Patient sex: F
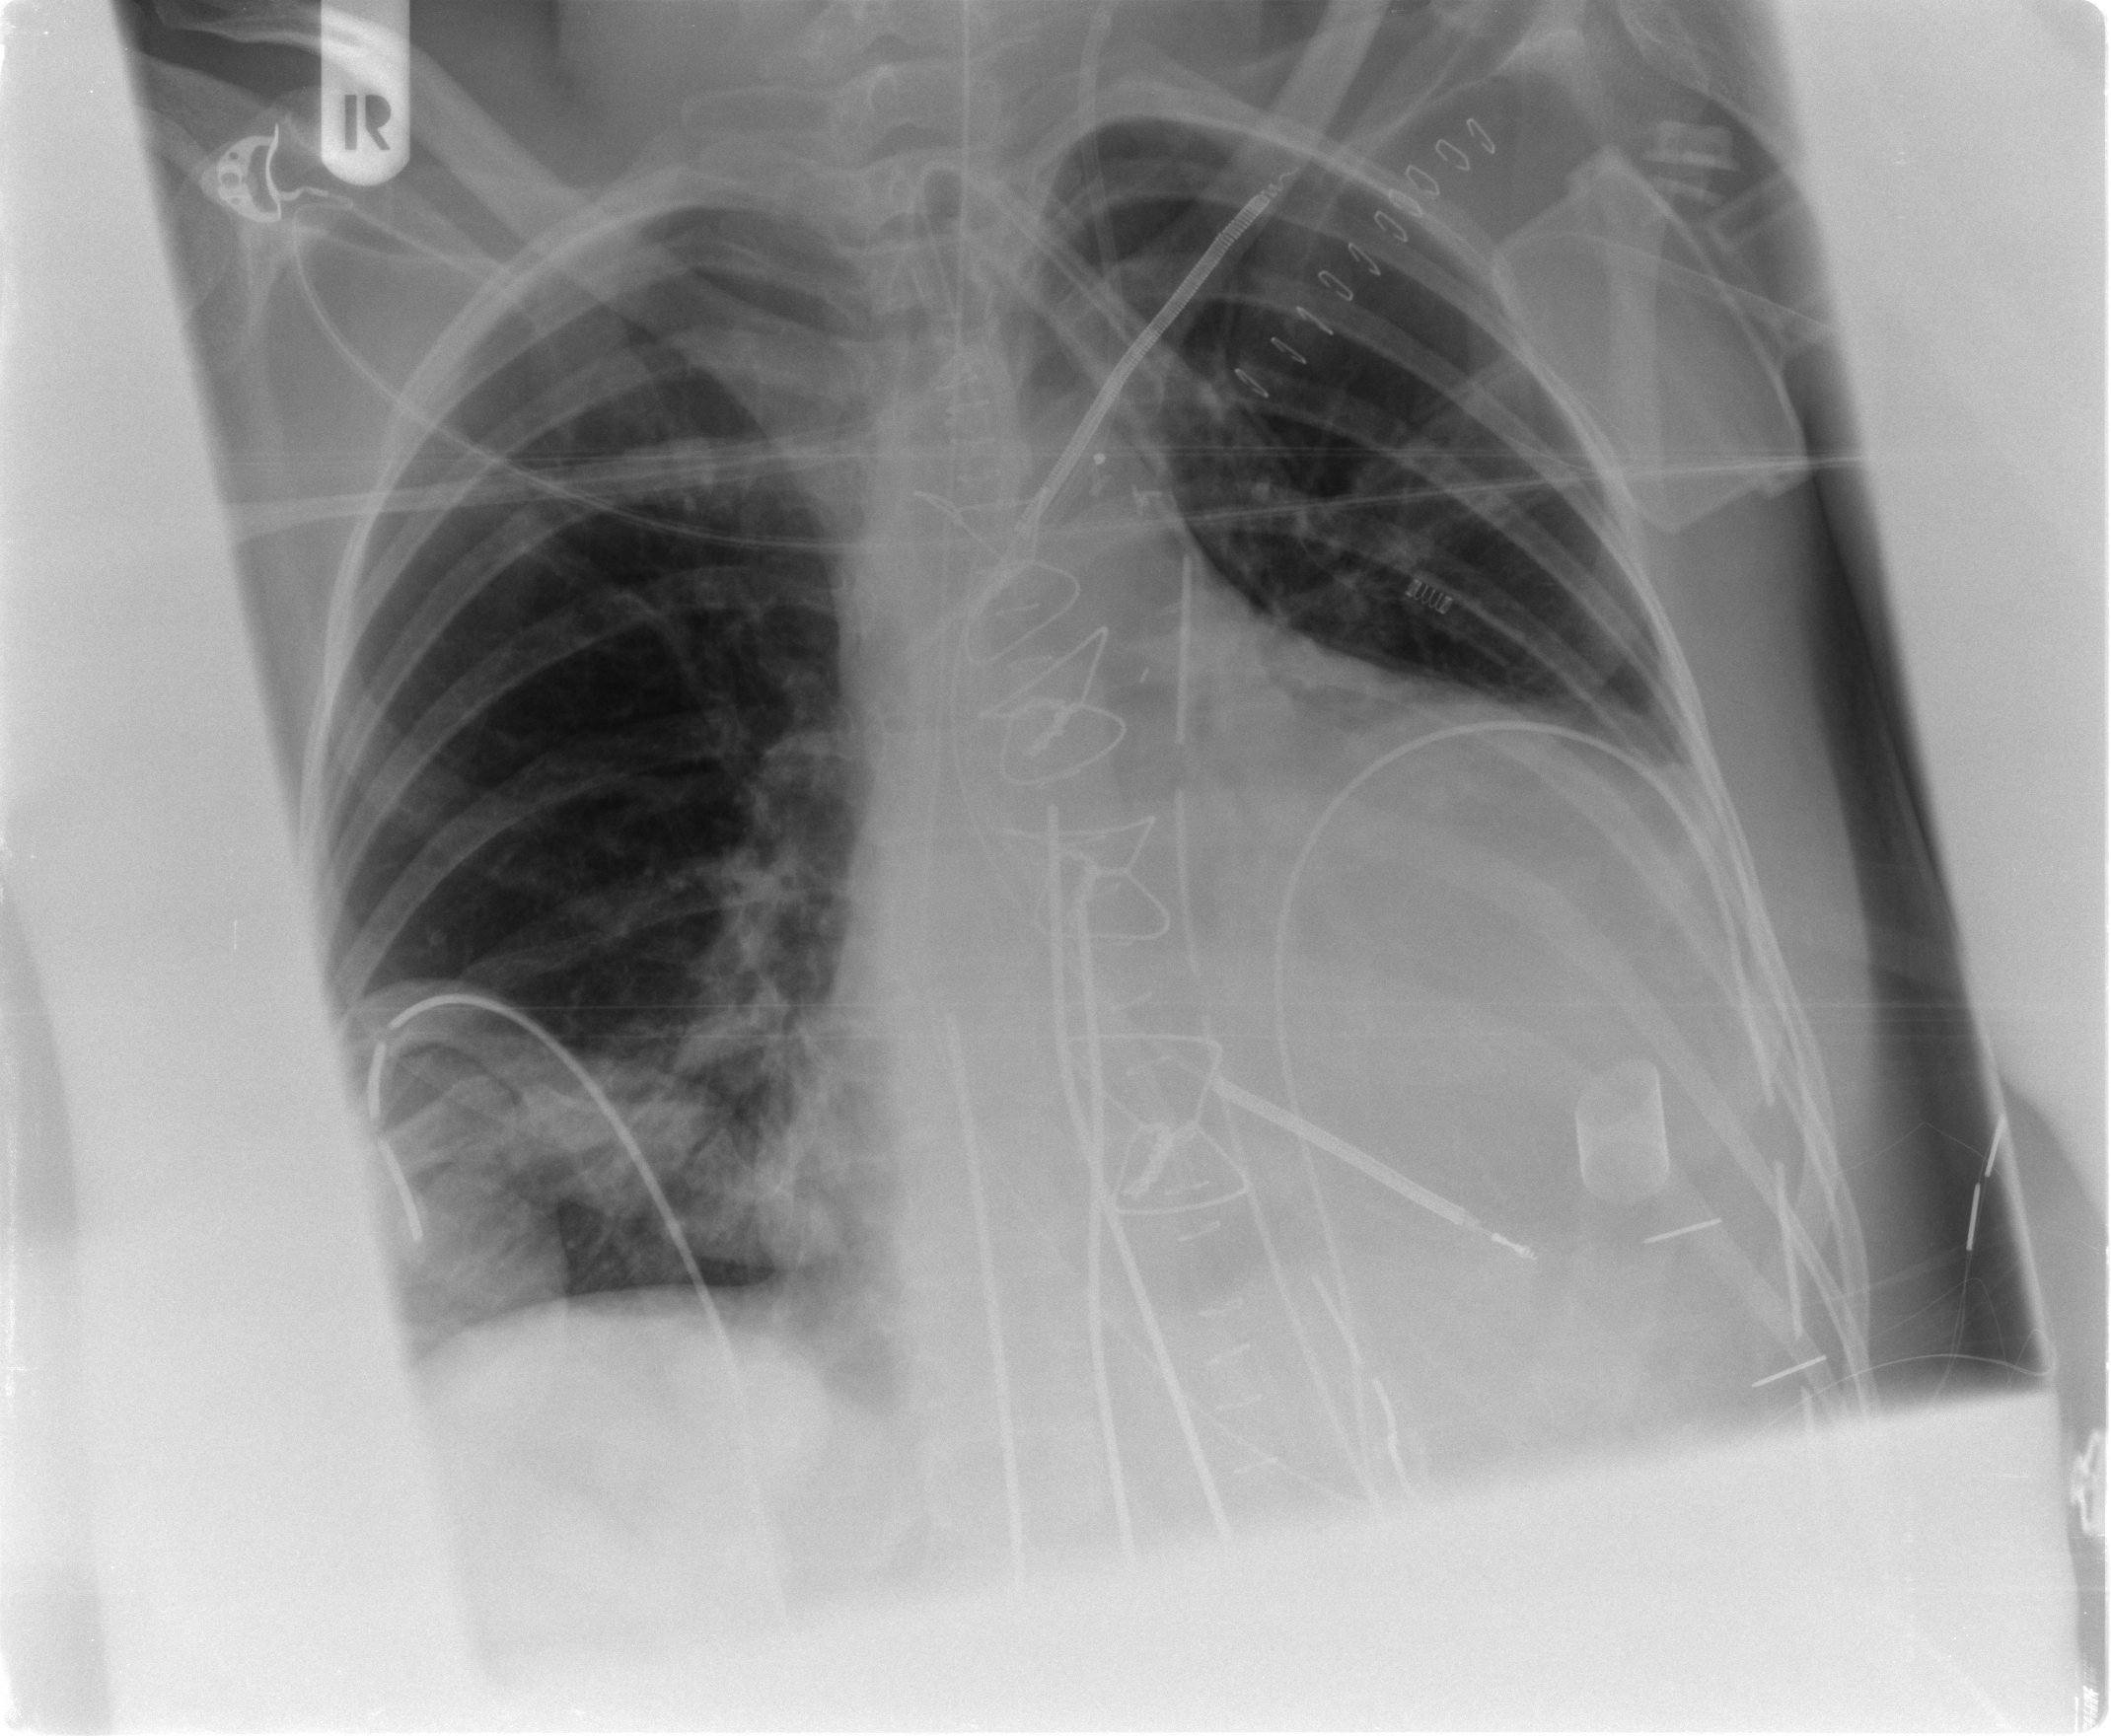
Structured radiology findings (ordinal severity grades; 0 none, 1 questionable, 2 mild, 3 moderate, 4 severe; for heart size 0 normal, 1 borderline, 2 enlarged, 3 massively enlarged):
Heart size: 2
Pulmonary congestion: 0
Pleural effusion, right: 0
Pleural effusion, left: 0
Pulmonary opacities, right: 0
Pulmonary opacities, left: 0
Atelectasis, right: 2
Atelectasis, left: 1